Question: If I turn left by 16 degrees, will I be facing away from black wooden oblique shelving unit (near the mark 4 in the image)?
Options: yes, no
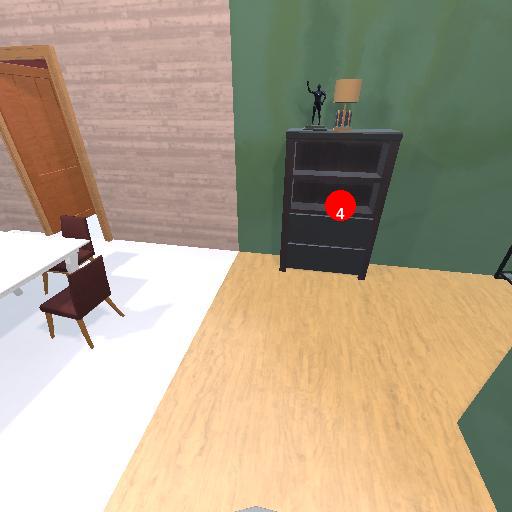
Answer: yes